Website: bh-photo
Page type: account-selection
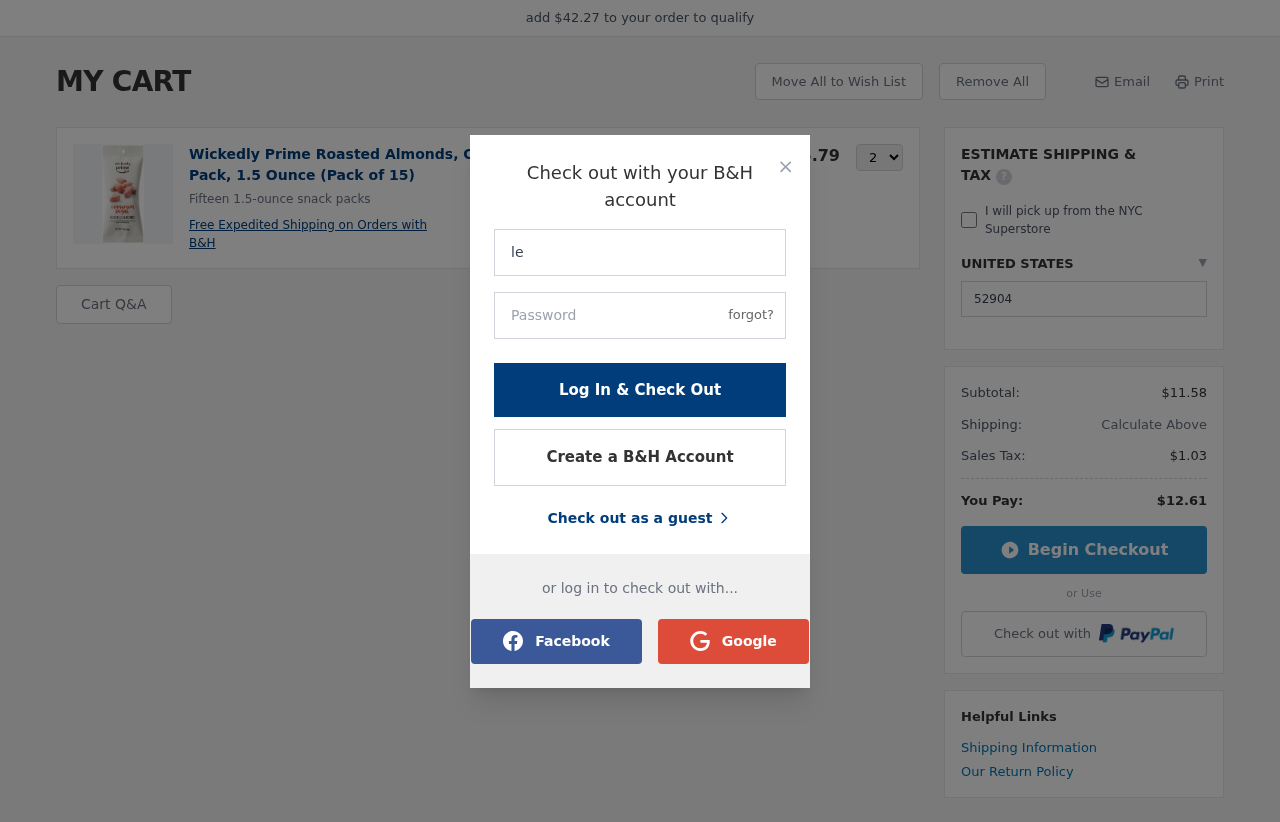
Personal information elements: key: PII_COUNTRY
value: UNITED STATES
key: PII_LOGIN_USERNAME
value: leon7469
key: PII_POSTCODE
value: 52904
Product elements: key: PRODUCT1_DESC
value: Fifteen 1.5-ounce snack packs
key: PRODUCT1_NAME
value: Wickedly Prime Roasted Almonds, Cinnamon-Sugar, Snack Pack, 1.5 Ounce (Pack of 15)
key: PRODUCT1_PRICE
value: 5.79
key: PRODUCT1_QUANTITY
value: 2
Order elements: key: ORDER_SUBTOTAL
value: $11.58
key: ORDER_TAX
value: $1.03
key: ORDER_TOTAL
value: $12.61
Other elements: key: AMOUNT_TO_QUALIFY
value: $42.27